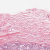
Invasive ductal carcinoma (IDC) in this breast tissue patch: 0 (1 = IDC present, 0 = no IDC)